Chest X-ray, PA view. Patient: 57 years old, sex F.
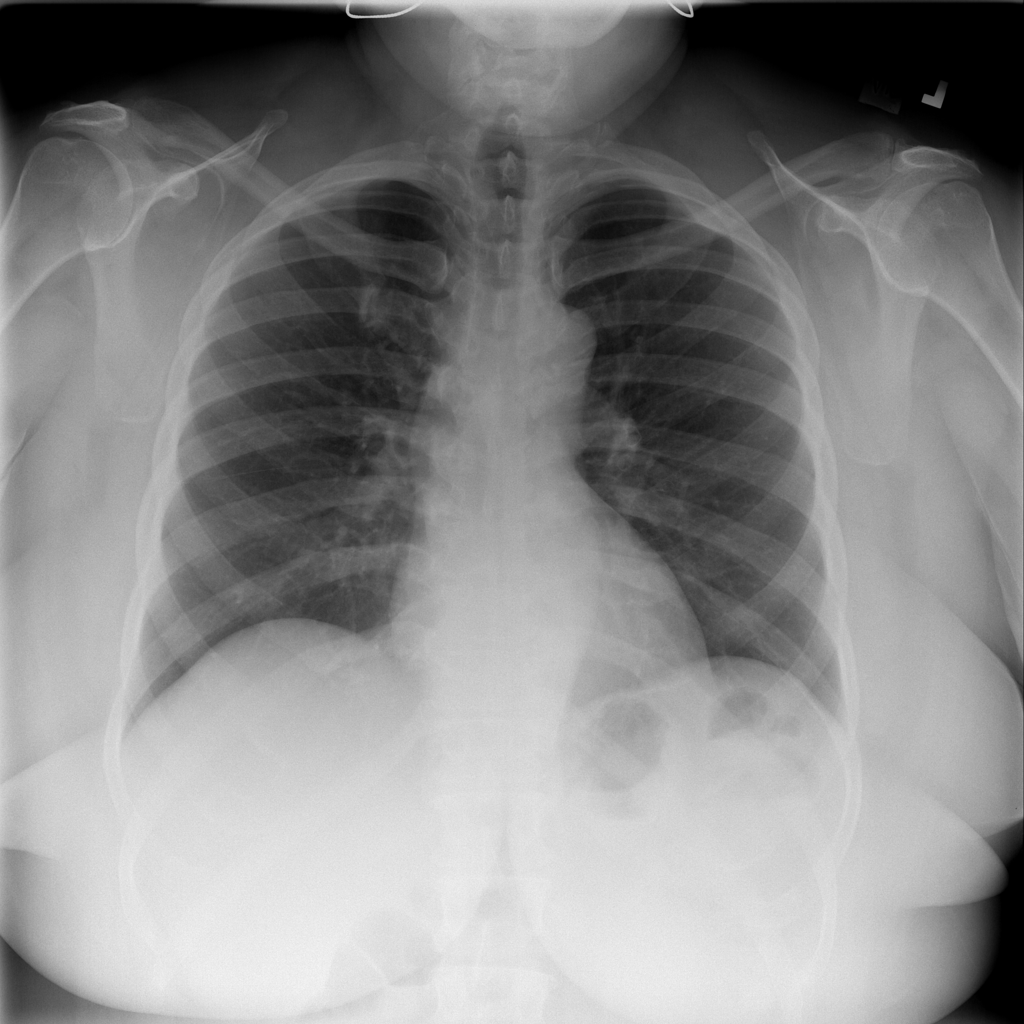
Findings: No Finding